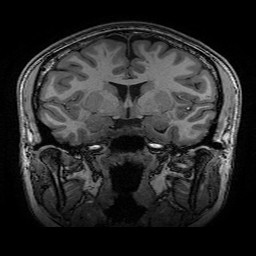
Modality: T1w
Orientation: sagittal
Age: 20
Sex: female
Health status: healthy
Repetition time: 2.53 s
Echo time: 0.0034 s